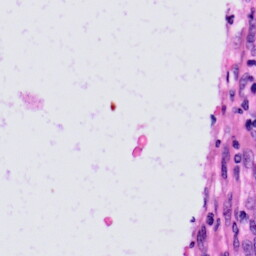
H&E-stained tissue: Skin